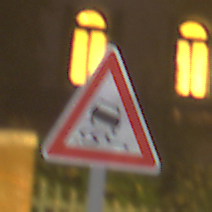
Verkehrszeichen: SchleuderOderRutschgefahr
Umgebung: Outdoor, Urban
Tageszeit: Night
Wetter: Clear
Licht: Artificial
Jahreszeit: NotSpecified
Kontrast: HighContrast